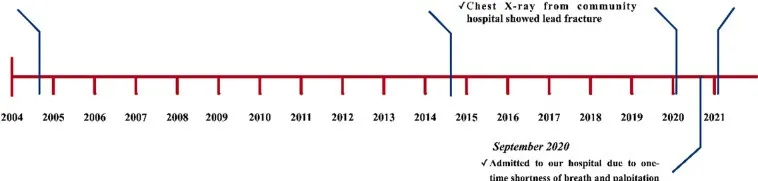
Case timeline.
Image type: chart (chart)